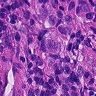
Metastatic tissue present: yes